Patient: sex F, age 26
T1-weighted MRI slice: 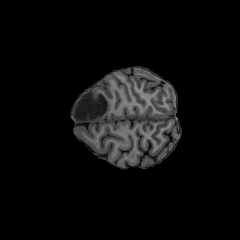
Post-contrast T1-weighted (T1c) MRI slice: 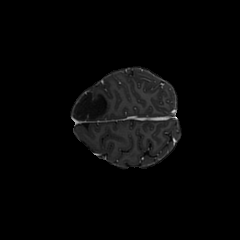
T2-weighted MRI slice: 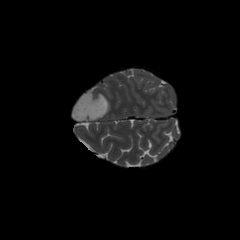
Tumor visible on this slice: yes
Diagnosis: Astrocytoma, IDH-mutant
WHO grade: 3